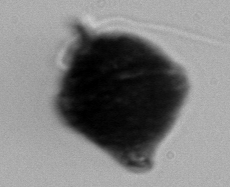
Label: Gonyaulax